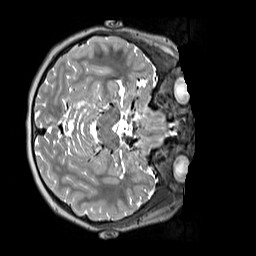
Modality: T2w
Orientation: axial
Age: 10
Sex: female
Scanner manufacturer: siemens
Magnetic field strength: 3 T
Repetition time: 3.2 s
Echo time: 0.408 s